Question: A while ago we started with our first web-based single page application. We started with React and Flux (Facebook implementation), but recently switched to Reflux for the Flux implementation. While the Fb Flux implementation knows the concept of 'named' store events, this concept is not available in Reflux. As a result, every component that listens to a store always reacts on all events. Below there is reference image that displays the complexity of our user interface.

As you can see we have a lot of repeating components (multiple tabs with the same sort of info, multiple components with customer details and multiple reapeating lists (even nested) with details.
This application is a new front-end (UI) for an existing .Net application that maintains all te data (opened invoices etc.). The web application can communicate with this back-end by use of web services (MVC web API 2).
Given the user interface as shown in the picture, I would like to know whether I could better go for a store per invoice that holds all the invoice data (with an aggregated store that references them all), or for a store per invoice that holds only the invoice header info and some other stores that hold the information for each of the detail panes.
Thanks in advance for your reactions and suggestions!
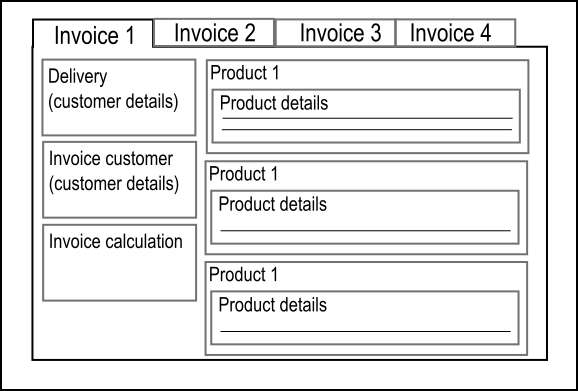
Answer: edit: I misread your question, seems like you wanted a Reflux answer while I only gave a React answer. I will keep this up anyway for future reference.
The way would do it is a single store that stores an array of invoices. So I would make my server API output something like this:
'''
[
{
invoice_no: 1,
delivery: {
// delivery details
},
customer: {
// customer details
}
products: [
{
product_no: 1,
product_details: {
...
}
},
{
product_no: 5,
product_details: {
...
}
}
]
},
{
invoice_no: 2,
...
}
]
'''
And then store that in a '<App>' component's state. My React code would look roughly like this:
'''
var App = React.createClass({
getInitialState: function() {
return { invoices: [] };
},
onComponentDidMount: function() {
// make an ajax call to server to get
// invoices data. Then on success:
// this.setState({ invoices: data });
},
render: function() {
<div>
<InvoiceTabs invoices={this.state.invoices} />
</div>
}
});
// Everything here on out is just using props, so it's immutable data.
var InvoiceTabs = React.createClass({
render: function() {
var InvoiceComponents = this.props.invoices.map(function(invoice) {
return (
<Invoice invoice={invoice} />
);
});
}
});
var Invoice = React.createClass({
render: function() {
var invoice = this.props.invoice;
return (
<li>
<ProductsList products={invoice.products} />
<DeliveryInfo delivery={invoice.delivery} />
<InvoiceCalculator />
</li>
)
}
});
// various other components
'''